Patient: sex F, age 48
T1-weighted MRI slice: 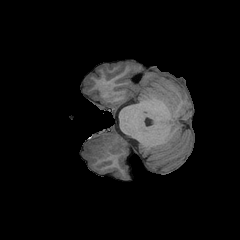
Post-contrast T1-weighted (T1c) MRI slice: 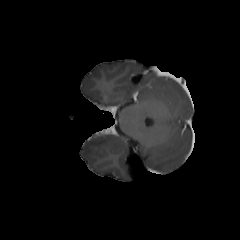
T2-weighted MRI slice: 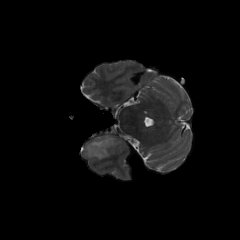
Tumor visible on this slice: yes
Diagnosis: Astrocytoma, IDH-mutant
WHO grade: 2